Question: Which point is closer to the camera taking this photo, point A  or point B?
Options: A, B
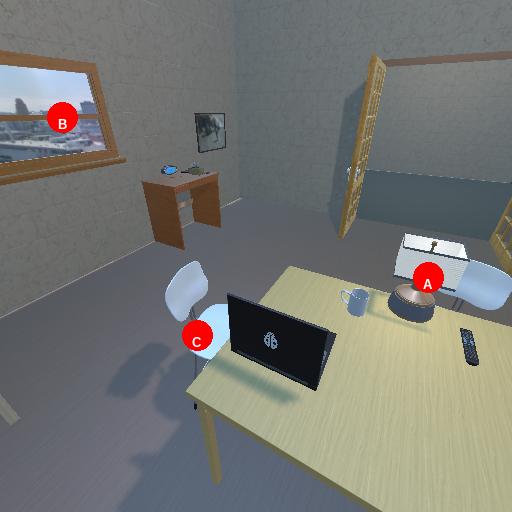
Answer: A